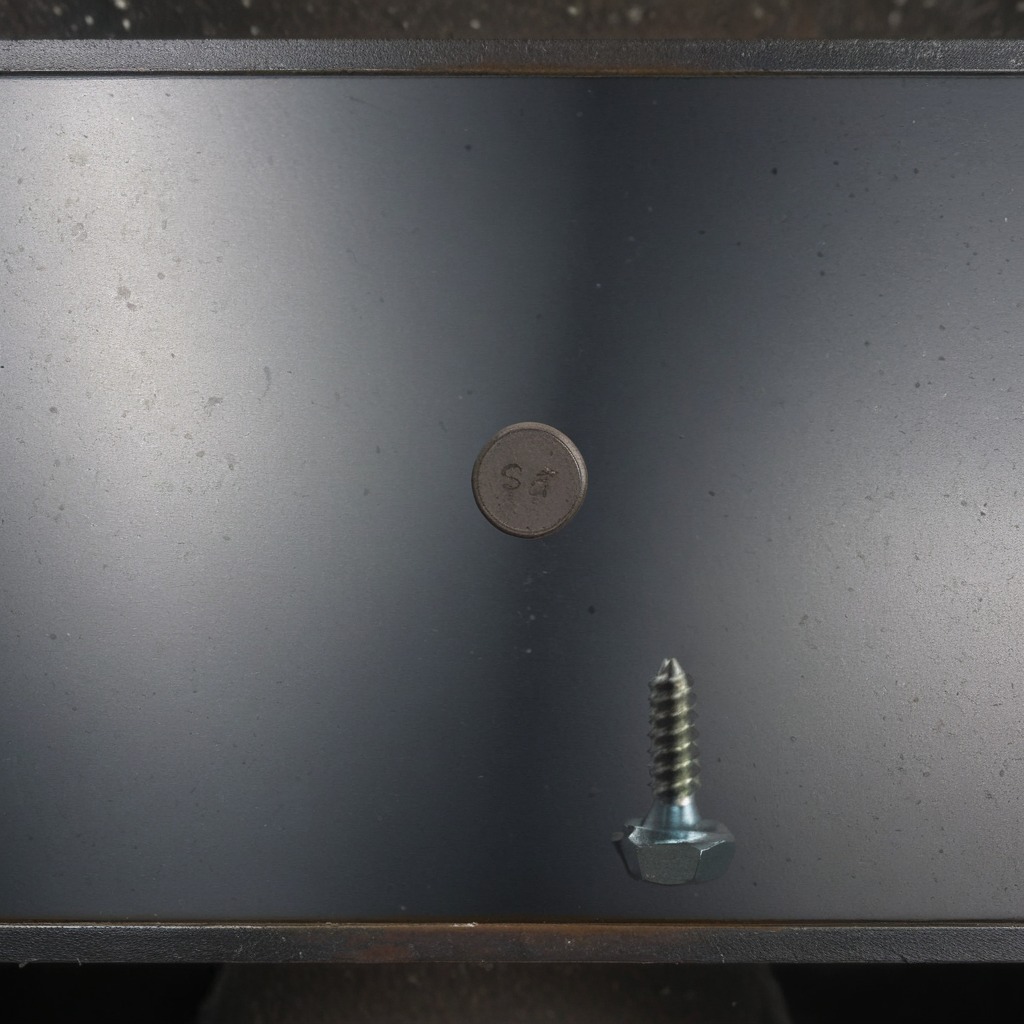
A metal screw is lying on the cold steel table in a mining workshop.